Current action and preconditions to check: path_clear

Your task: For each precondition in the list above, predict whether it will hold at this action.

Consider the current scene as observed from the mobile robot's camera, and analyze the predicted future states of all dynamic agents (e.g., people, animals, vehicles, or any moving entities) within the NEXT SECOND.

IMPORTANT: Only answer "very likely" if you are absolutely certain—based on strong, clear evidence—that a dynamic agent will violate the precondition in the predicted future state. Do NOT answer "very likely" for unlikely, ambiguous, or low-probability risks.

Ask yourself for each precondition: Is there a high probability, with clear and convincing evidence, that the predicted future states of any dynamic agent will interfere with the predicted future state of the currently executing action within the NEXT SECOND, causing that precondition to fail?

Assess the risk level based on these predictions. Use "likely" or "very likely" if motions create a clear risk of interference.

Use "neutral" or "improbable" if agents are nearby but their predicted paths are clearly diverging or non-conflicting.

Failure Risk Categories: "very improbable", "improbable", "neutral", "likely", "very likely"

Answer Format: Output ONLY the probability_of_failure value from these categories: "very improbable", "improbable", "neutral", "likely", "very likely"

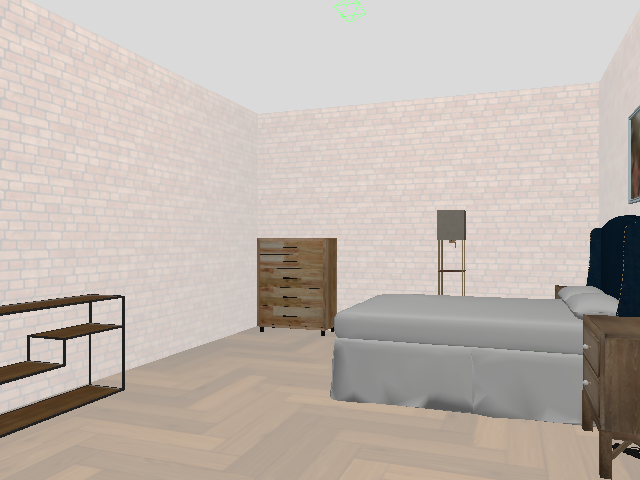

Answer: very improbable